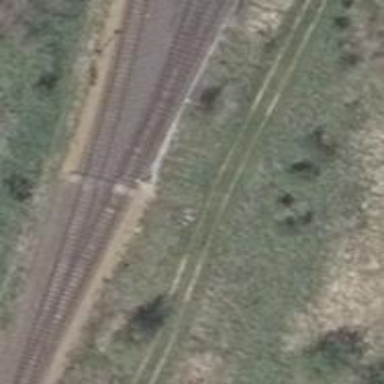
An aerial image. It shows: Railway switch with the turnout on the left side.